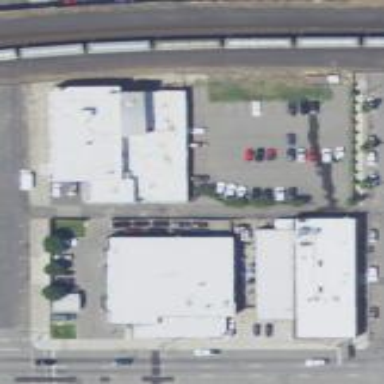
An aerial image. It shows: Retail area.